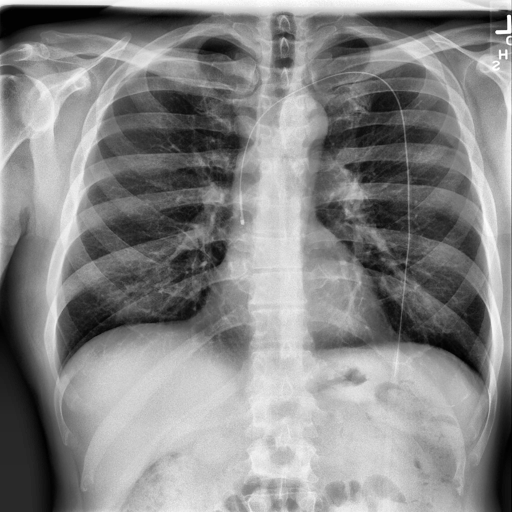
Finding: NORMAL